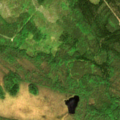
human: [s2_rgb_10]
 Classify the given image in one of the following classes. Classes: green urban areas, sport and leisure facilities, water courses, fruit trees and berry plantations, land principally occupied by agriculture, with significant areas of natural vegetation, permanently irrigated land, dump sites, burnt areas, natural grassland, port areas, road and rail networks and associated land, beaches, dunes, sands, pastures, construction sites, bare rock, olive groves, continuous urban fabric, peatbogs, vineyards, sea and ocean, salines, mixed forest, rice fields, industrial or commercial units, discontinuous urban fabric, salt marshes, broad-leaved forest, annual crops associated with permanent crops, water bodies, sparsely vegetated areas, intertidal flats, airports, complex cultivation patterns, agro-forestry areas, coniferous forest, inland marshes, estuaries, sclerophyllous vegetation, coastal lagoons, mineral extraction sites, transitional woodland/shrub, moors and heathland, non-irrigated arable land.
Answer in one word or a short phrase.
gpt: coniferous forest, mixed forest, transitional woodland/shrub, peatbogs